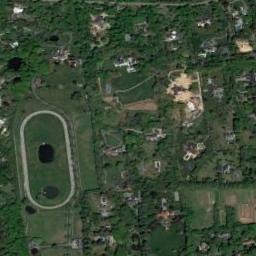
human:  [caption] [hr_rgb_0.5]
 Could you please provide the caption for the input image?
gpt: The ground track field is surrounded by lots of trees and houses arranged neatly .

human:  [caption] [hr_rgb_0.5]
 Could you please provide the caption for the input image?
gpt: Part of the track is not covered with green .

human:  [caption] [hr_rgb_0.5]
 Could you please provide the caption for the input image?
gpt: Track and field are surrounded by forests and buildings .

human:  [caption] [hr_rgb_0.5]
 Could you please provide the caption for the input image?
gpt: There are a lot of trees beside the ground track field .

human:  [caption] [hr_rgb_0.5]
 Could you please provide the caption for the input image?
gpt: There are many trees around the ground track field with a white track .